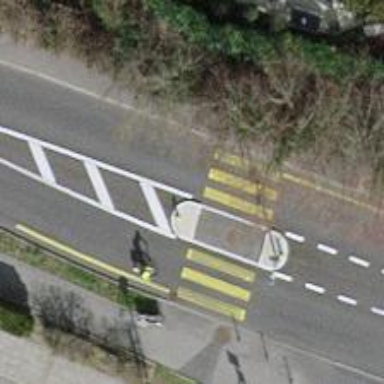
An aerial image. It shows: Uncontrolled road crossing with pedestrian island.